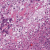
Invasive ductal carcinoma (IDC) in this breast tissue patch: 0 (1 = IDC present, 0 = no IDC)